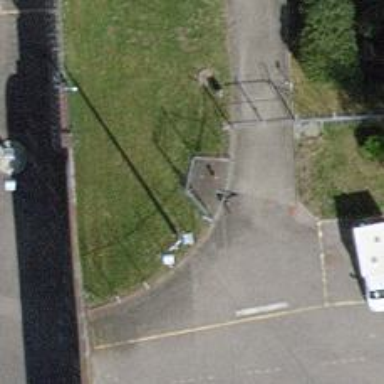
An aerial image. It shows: Fence.